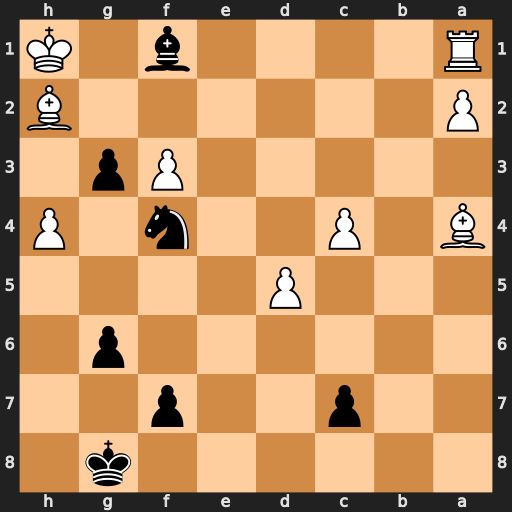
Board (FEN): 6k1/2p2p2/6p1/3P4/B1P2n1P/5Pp1/P6B/R4b1K
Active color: b
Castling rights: -
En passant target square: -
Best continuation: g2+ Kg1 Nh3#